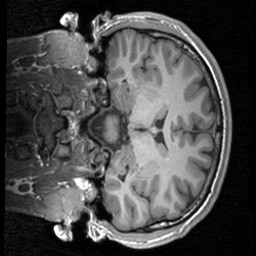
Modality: T1w
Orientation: coronal
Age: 21
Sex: male
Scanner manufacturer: siemens
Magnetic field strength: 3 T
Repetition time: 1.9 s
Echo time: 0.00226 s